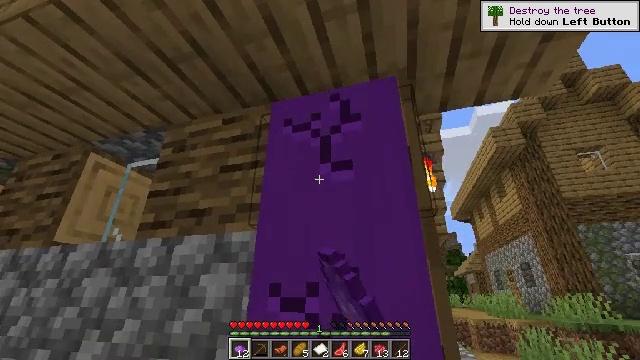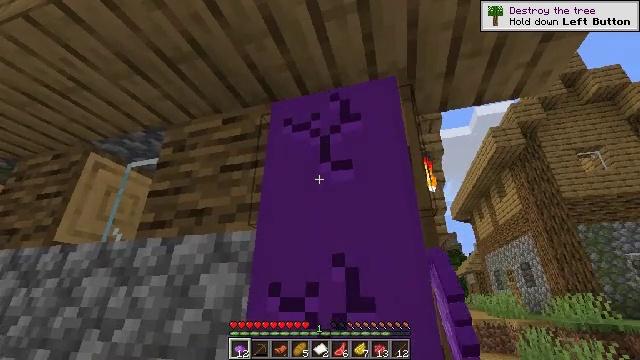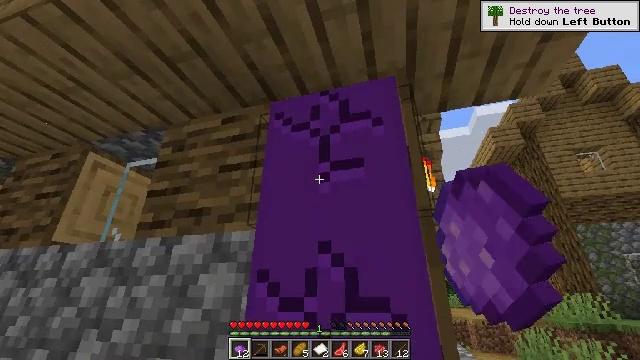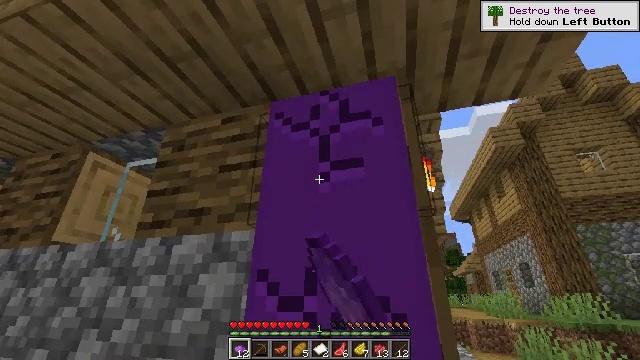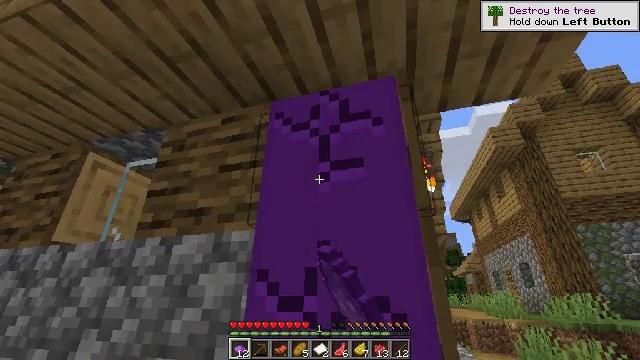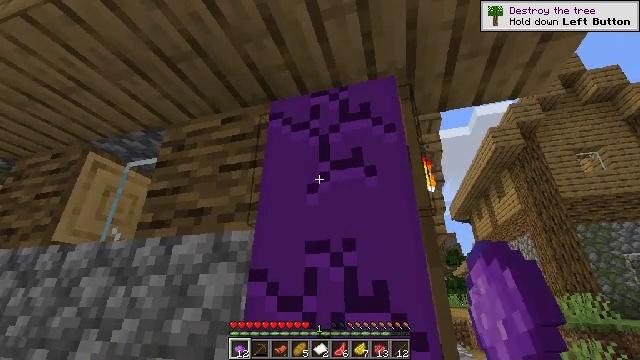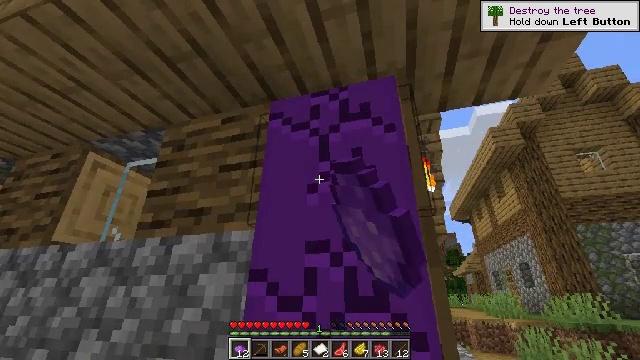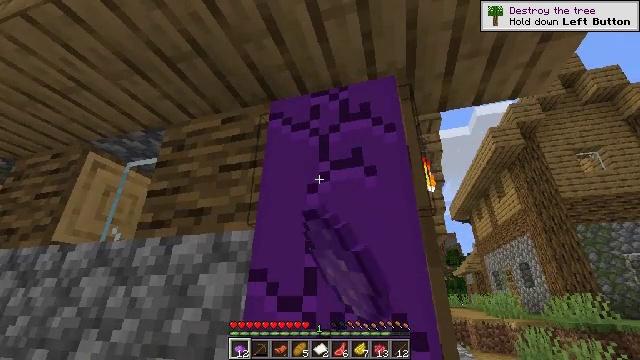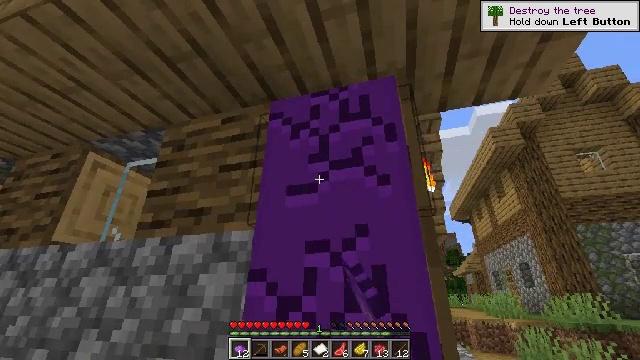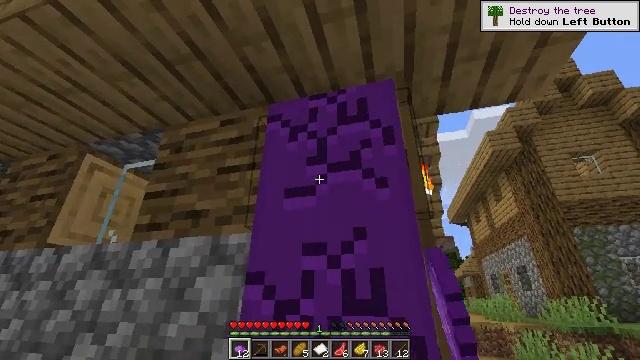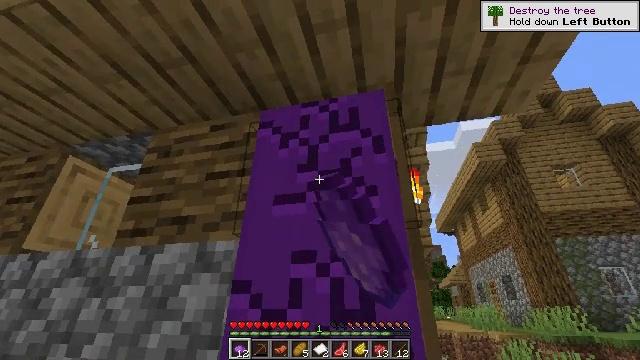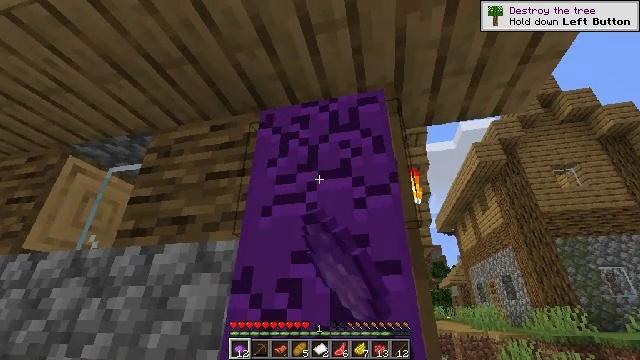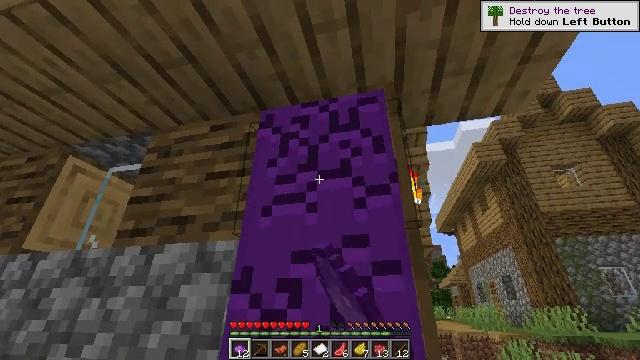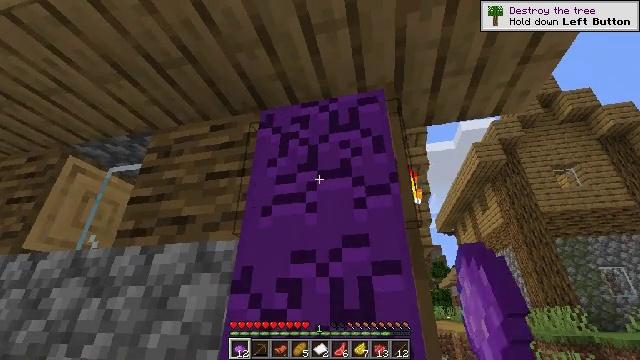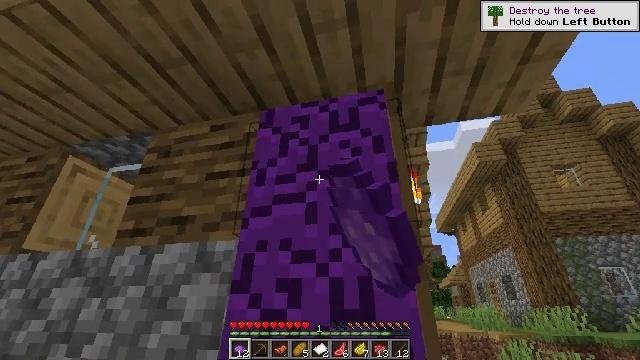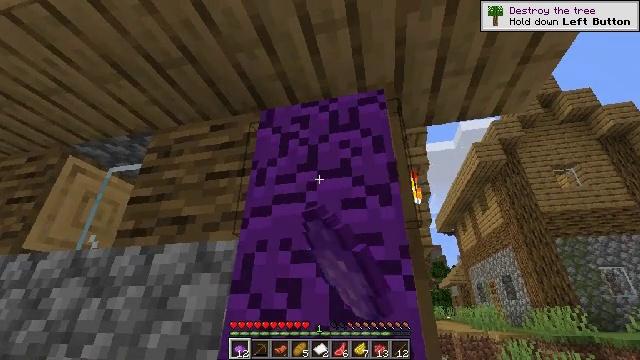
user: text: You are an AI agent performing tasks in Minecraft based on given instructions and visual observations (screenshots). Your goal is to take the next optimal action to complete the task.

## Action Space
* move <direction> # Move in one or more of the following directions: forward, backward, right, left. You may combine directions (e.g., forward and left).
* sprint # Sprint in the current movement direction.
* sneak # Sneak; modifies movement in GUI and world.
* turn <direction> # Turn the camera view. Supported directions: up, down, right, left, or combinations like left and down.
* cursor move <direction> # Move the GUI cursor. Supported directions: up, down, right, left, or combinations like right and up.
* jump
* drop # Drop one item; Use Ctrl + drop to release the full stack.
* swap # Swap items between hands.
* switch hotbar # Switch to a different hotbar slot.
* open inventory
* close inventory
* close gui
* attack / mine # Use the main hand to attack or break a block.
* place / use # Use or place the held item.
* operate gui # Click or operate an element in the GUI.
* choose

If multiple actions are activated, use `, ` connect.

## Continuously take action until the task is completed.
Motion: motion action
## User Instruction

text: Attack the wall to gather the purple wall banner.
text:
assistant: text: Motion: attack / mine
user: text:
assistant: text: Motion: attack / mine
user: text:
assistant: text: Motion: attack / mine
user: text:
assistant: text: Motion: attack / mine
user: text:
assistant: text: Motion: attack / mine
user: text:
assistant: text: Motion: attack / mine
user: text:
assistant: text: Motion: attack / mine
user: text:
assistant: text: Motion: attack / mine
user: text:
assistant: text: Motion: attack / mine
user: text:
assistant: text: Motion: turn right and up, attack / mine
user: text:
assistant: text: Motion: attack / mine
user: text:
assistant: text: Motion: attack / mine
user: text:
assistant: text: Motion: attack / mine
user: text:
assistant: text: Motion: attack / mine
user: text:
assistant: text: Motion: attack / mine
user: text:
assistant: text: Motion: attack / mine
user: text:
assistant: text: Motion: attack / mine
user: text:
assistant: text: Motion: move forward, attack / mine
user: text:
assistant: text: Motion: move forward, attack / mine
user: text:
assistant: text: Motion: move forward
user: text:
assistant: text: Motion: move forward
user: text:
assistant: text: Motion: no_op